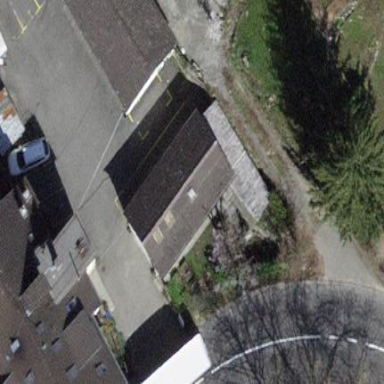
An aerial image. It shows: Garage building.